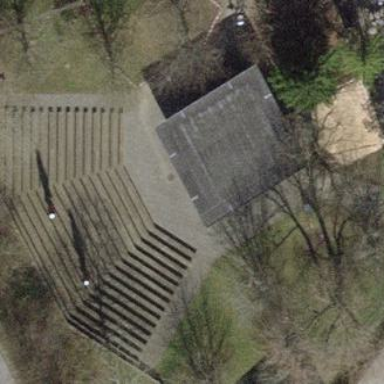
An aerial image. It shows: Theatre.